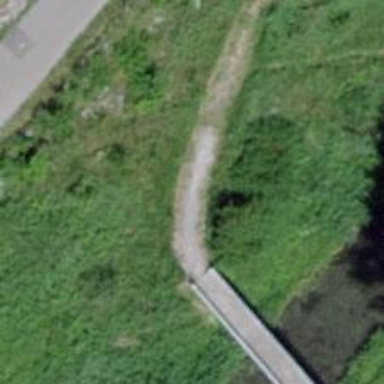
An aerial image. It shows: Grassy path.